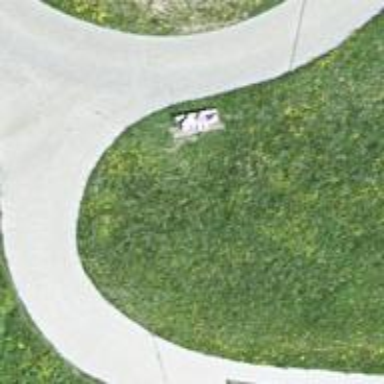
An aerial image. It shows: Bench.